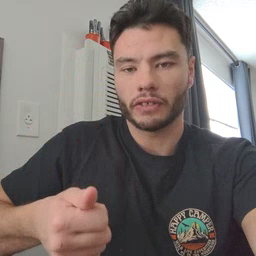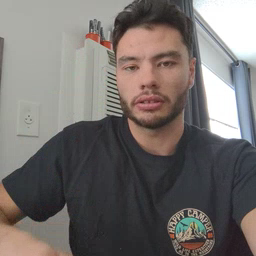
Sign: every